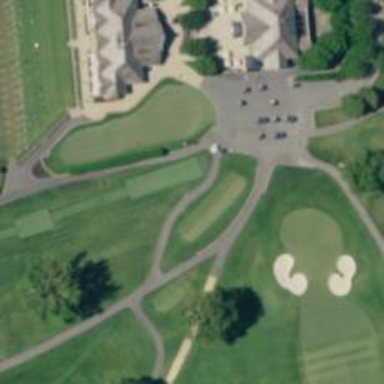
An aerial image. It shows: Smooth asphalt path labeled as golf cartpath with grade 1 quality.